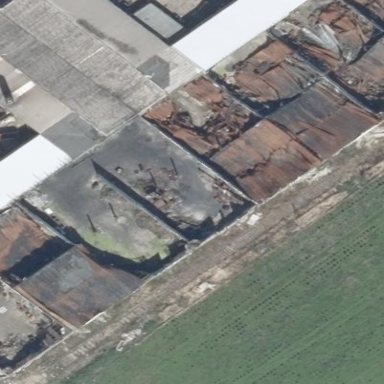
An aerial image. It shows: Industrial building.